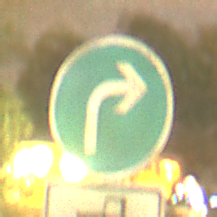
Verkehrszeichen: VorgeschriebeneFahrtrichtungRechts
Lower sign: MehrspurigeFahrzeugeFrei8
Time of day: Night
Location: Outdoor (Suburban)
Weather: Clear
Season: NotSpecified
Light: Artificial